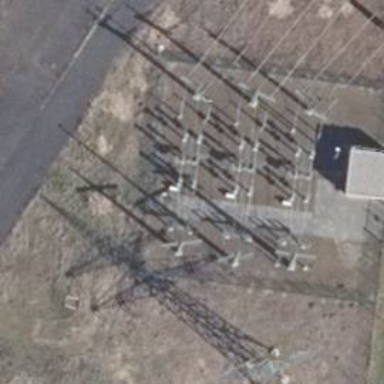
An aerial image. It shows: Power line in the image.